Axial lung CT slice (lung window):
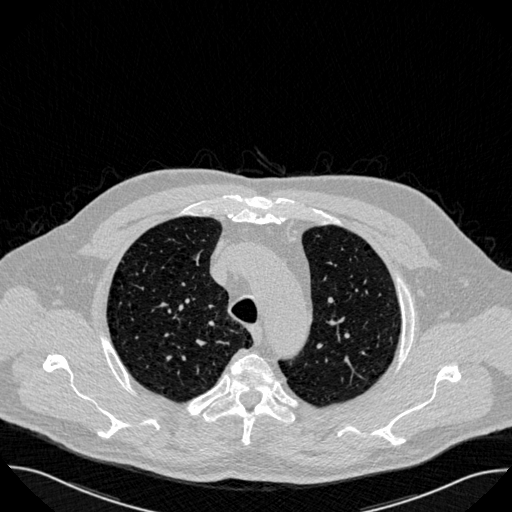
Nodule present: no